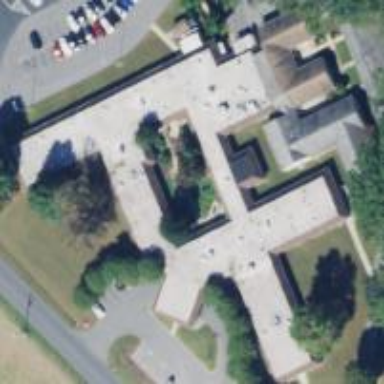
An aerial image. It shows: Nursing home building.